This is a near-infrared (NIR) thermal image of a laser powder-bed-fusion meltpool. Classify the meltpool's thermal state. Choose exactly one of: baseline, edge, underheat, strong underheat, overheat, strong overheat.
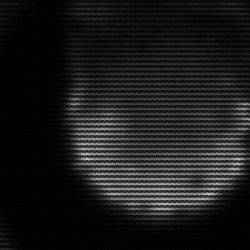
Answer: edge